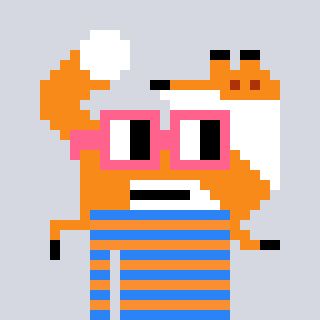
a pixel art character with square pink glasses, a fox-shaped head and a orange-colored body on a cool background